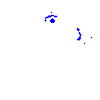
Particle: pion